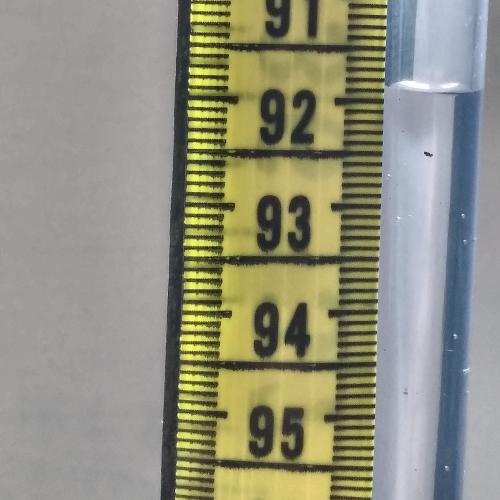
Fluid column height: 91.9 cm